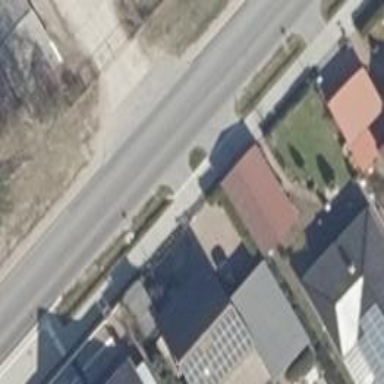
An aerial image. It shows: Left sidewalk along asphalt tertiary road.